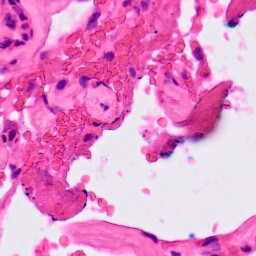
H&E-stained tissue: Lung